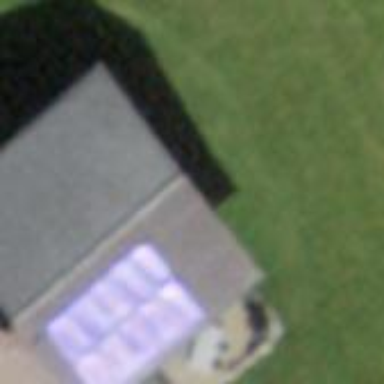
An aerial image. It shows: Rural barn.